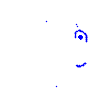
Particle: pion